Question: I am working for push notification in iOS application. All is working fine when i run the application from xcode to real device and check the notification it works, but when i make the build file from diawi.com and install it on devices it does not work. Please tell me what is the problem and how can i solve it?
One more thing my application build setting shown as on given screen, is it problem for the push notification or other?

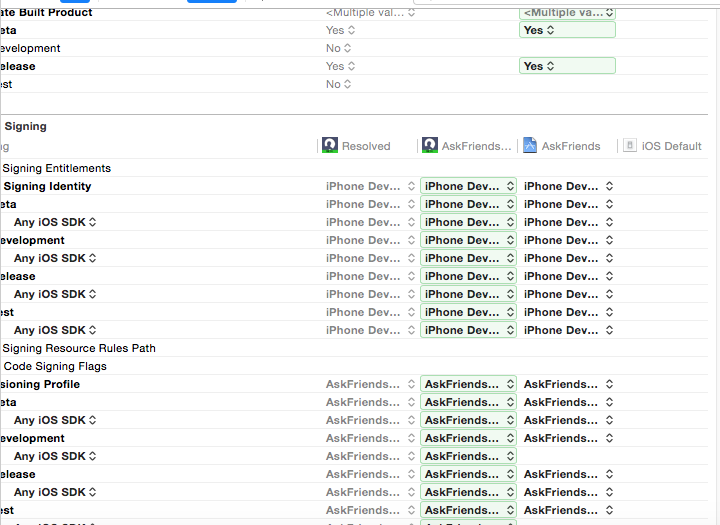
Answer: Follow this link step by step:-
<URL>
And note that:-
While creating Production SSL certificate, do not change the name "aps_production.cer".
And before creating Development related certificates, first create certificates(SSL,provisioning,p12) for only production.
It really worked for me after trying different approaches.